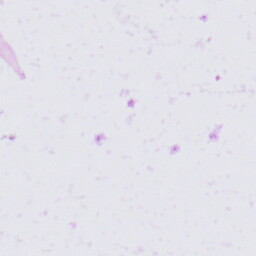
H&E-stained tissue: Prostate